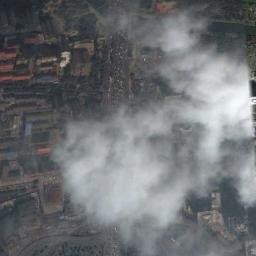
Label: cloud